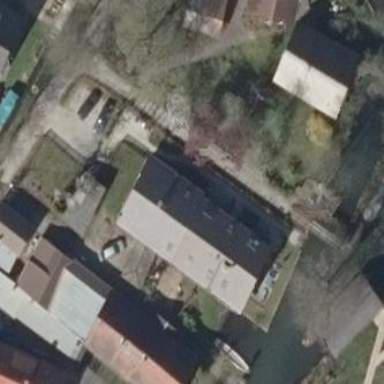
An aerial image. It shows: Building.